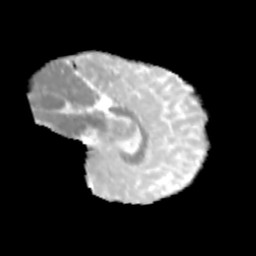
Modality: MD
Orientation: sagittal
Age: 9
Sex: male
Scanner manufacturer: siemens
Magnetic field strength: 3 T
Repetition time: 3.8 s
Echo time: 0.07 s